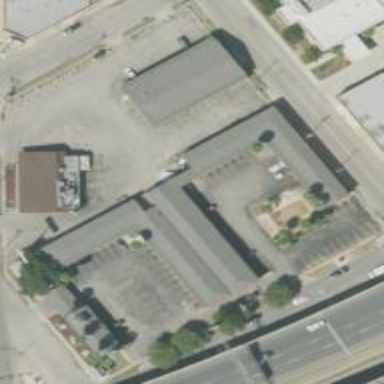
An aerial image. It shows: Motel.